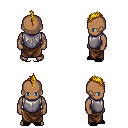
a pixel art fantasy rpg character, male body template, human, dark skin, steel chest armor, robe skirt, blonde mohawk hairstyle, black slippers, four views (front, back, left, right), 2x2 character sprite sheet, small pixel art, hard edges, no anti-aliasing